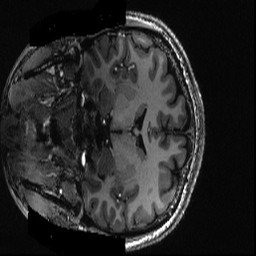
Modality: T1w
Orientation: coronal
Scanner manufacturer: siemens
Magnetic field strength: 6.98 T
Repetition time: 2.6 s
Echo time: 0.00343 s